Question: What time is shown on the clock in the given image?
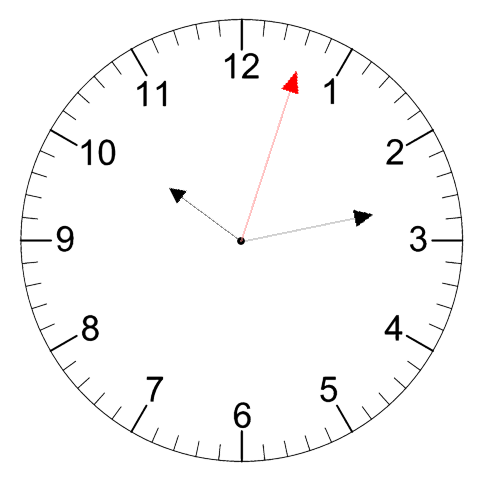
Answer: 10:13:03